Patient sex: M
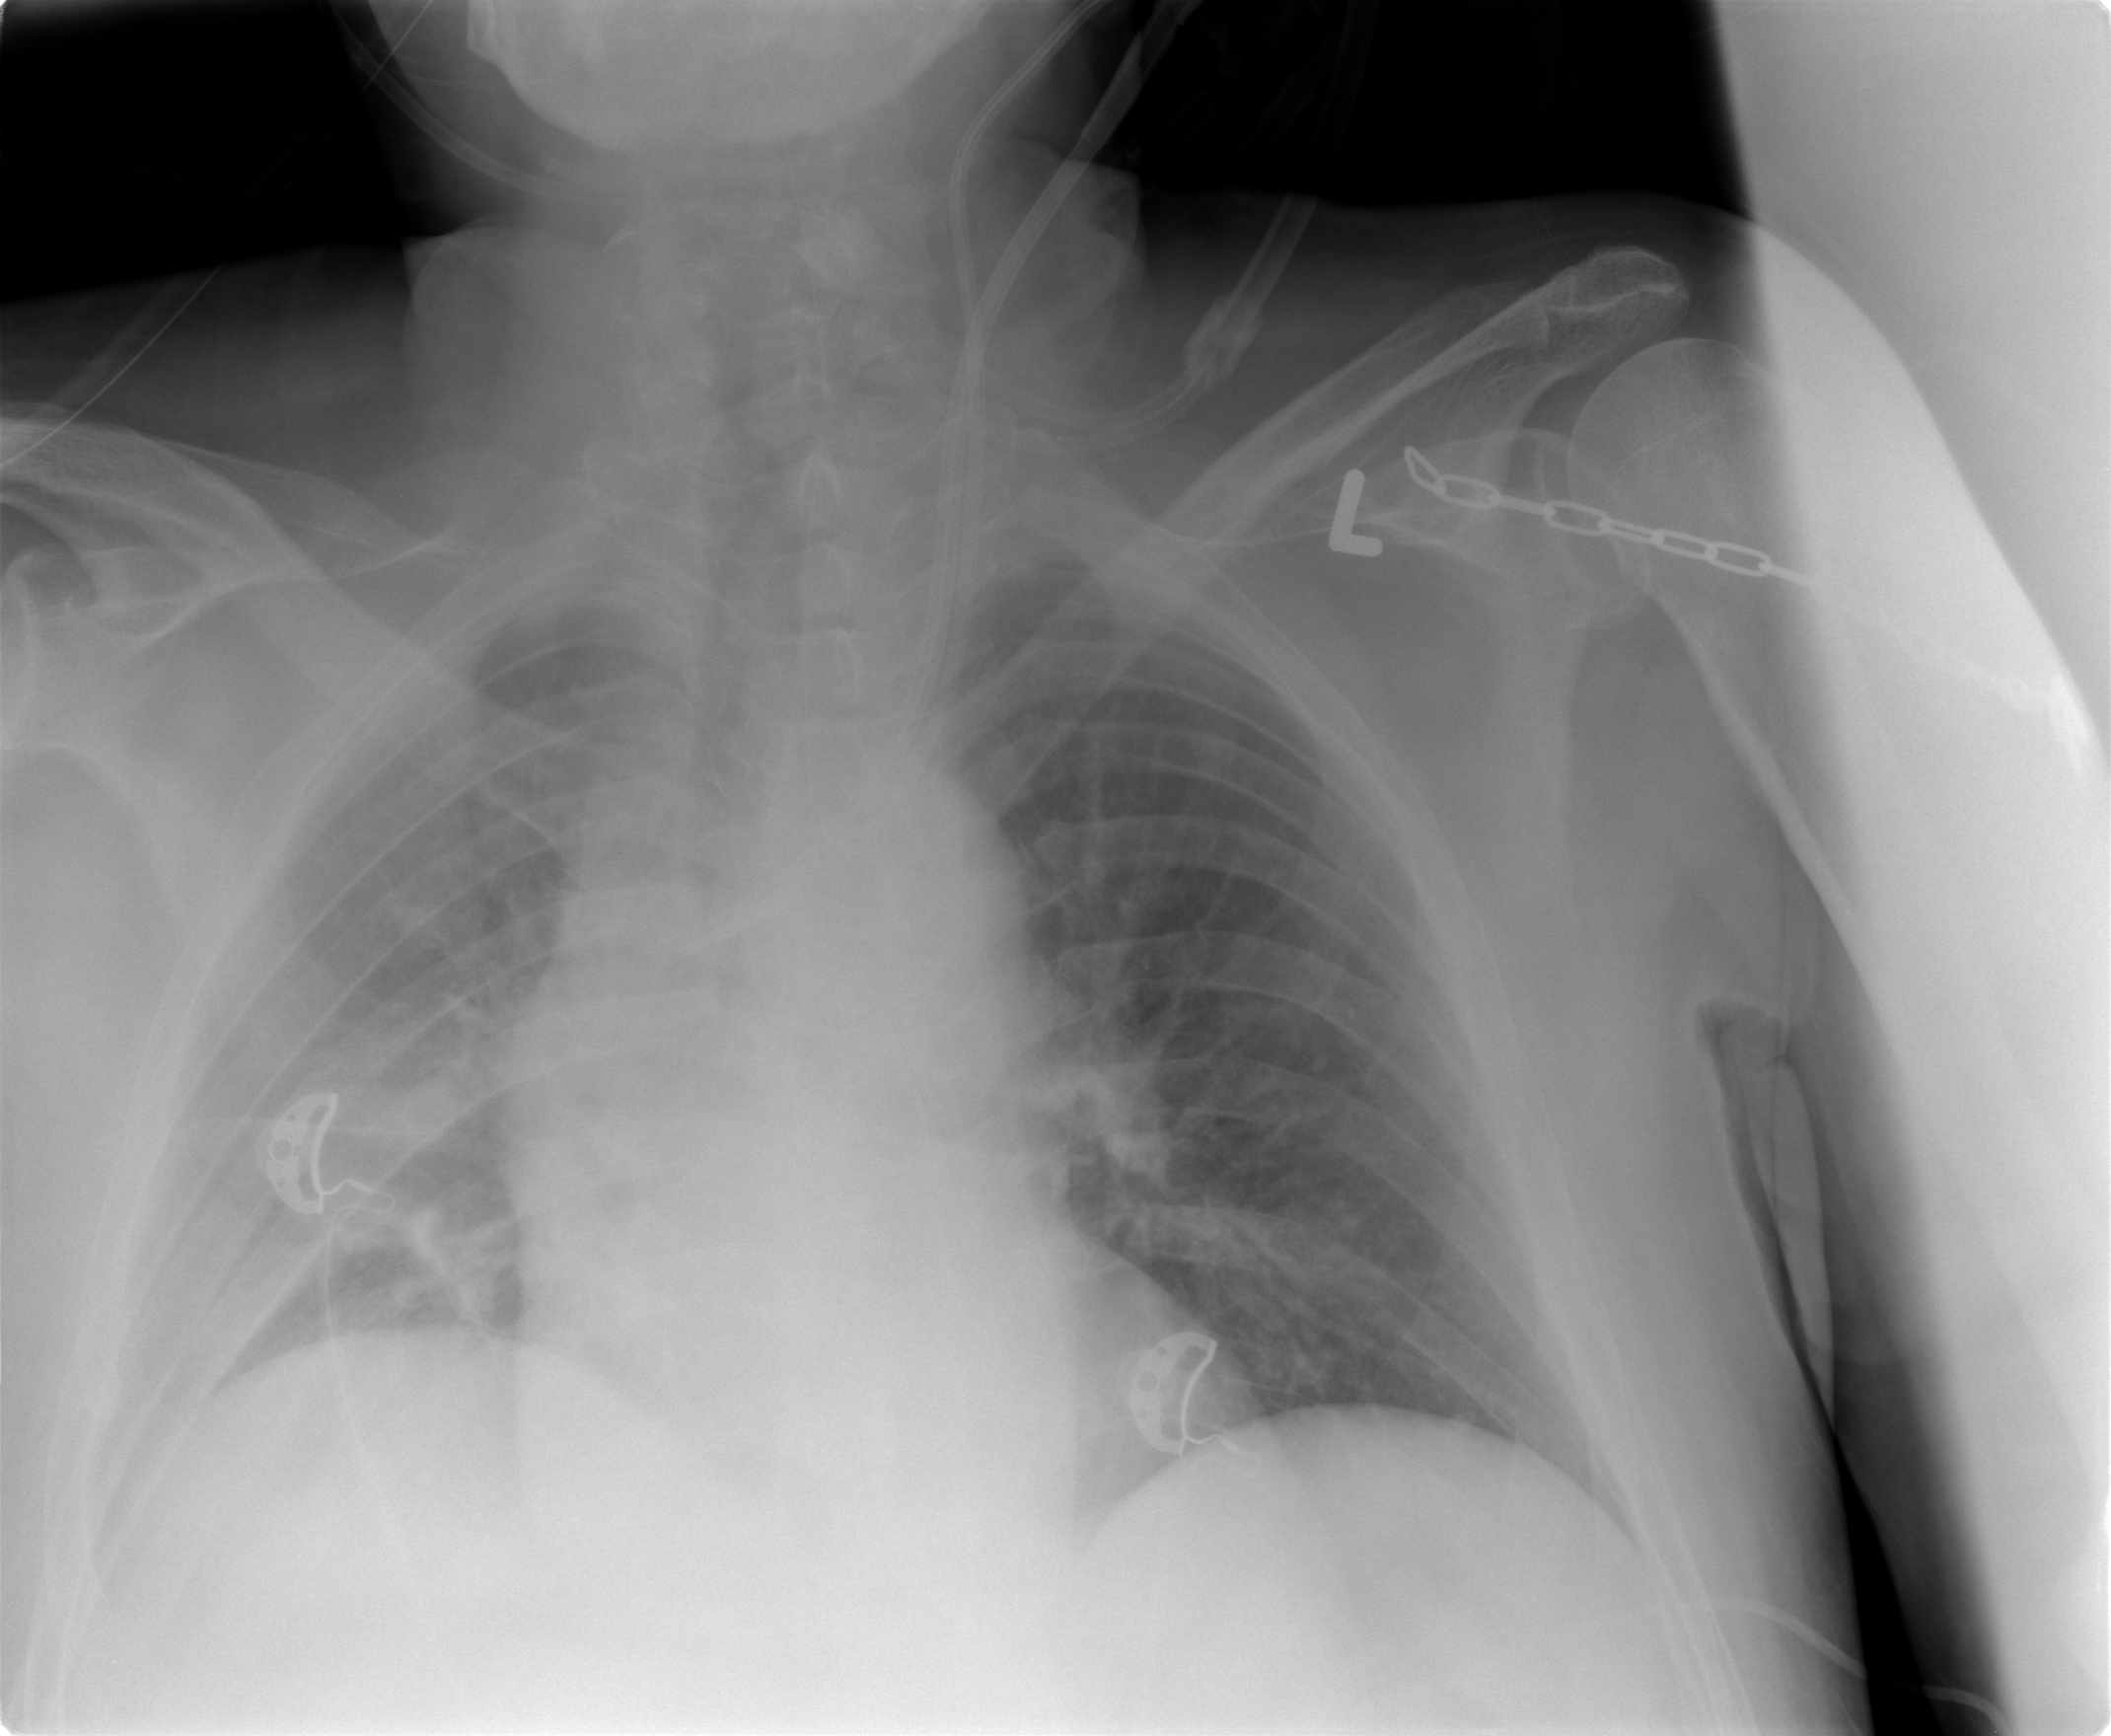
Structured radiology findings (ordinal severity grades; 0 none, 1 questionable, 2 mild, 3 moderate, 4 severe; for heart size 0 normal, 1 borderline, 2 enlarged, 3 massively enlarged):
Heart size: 0
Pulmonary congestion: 1
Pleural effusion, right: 1
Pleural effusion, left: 0
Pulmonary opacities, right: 2
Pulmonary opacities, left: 0
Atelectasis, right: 2
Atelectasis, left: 1